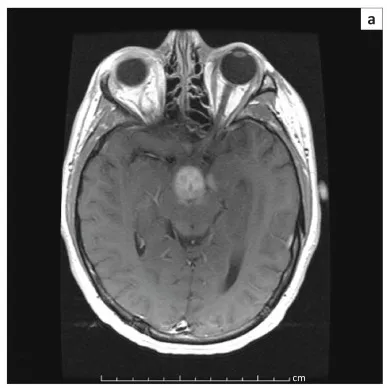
Axial T1-weighted post-contrast imaging (a and b) demonstrating avid enhancement corresponding to the regions of T2/FLAIR signal abnormality.
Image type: radiology (mri)